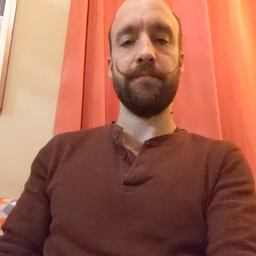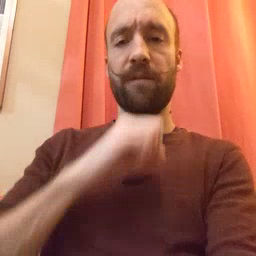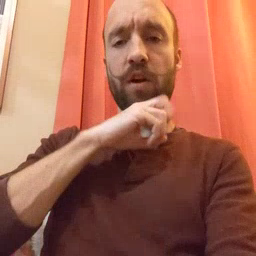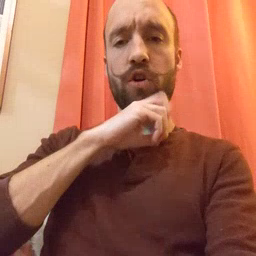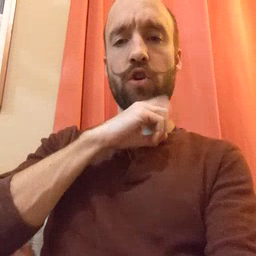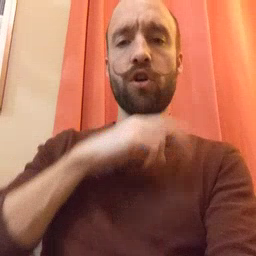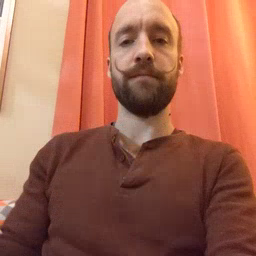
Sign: frog